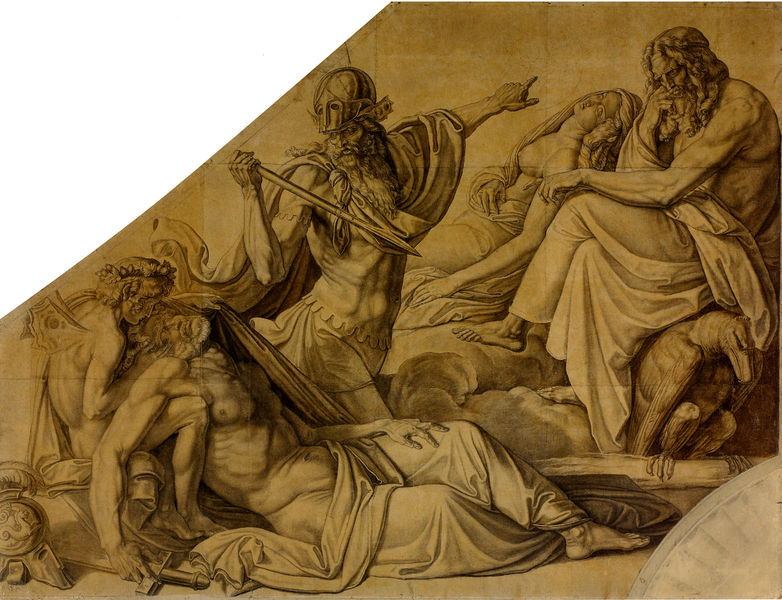
Titel: Agamemnons Traum
Künstler: Peter Cornelius
Standort: Berlin
Institution: Alte Nationalgalerie
Schlagwörter: adler, flügel, gemälde, gott, held, himmel, kampf, körper, mann, nackt, schlaf, vogel, gelb, sitzen, brust, frau, haar, männer, skizze, weiss, zeichnung, malerei, alt, bart, bärte, jung, wand, architektur, falten, leiche, mord, tod, tot, trauer, gesten, boden, gewand, haare, gebeugt, locken, renaissance, engel, liegen, schlafen, bogen, studie, grisaille, rand, sepia, zeigefinger, muskeln, wandgemälde, melancholie, stufe, laken, zeigen, nazarener, schild, antike, denken, geschnitten, druck, stich, schwert, waffe, helm, allegorie, entwurf, mythologie, rüstung, geige, gestorben, christus, leichnam, antik, götter, thor, zeus, stark, toff, tuchs, speer, klassik, tunika, ingres, weisen, ewand, manner, falteng, ermordet, ohnmächtig, myxthos, odin, t+r, laken+schwert, zeuds